Field crop: maize
Growth stage: 2
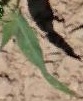
Species: maize